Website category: phone
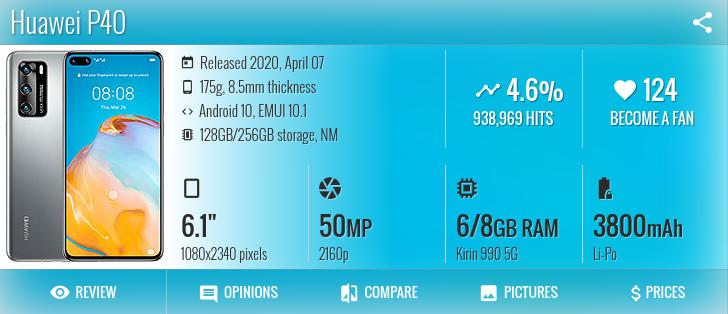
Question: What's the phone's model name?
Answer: Huawei P40

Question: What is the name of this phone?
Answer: Huawei P40

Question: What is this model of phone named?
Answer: Huawei P40

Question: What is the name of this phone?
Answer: Huawei P40

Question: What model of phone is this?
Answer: Huawei P40

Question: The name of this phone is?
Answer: Huawei P40

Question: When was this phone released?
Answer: Released 2020, April 07

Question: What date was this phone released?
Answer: Released 2020, April 07

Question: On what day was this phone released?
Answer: Released 2020, April 07

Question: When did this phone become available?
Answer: Released 2020, April 07

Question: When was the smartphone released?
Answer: Released 2020, April 07

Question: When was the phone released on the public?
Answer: Released 2020, April 07

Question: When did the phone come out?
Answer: Released 2020, April 07

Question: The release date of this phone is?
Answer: Released 2020, April 07

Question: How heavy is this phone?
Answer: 175g

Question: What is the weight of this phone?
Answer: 175g

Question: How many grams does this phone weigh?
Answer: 175g

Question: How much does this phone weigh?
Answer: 175g

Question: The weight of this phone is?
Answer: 175g

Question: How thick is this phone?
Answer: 8.5mm thickness

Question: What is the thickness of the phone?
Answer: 8.5mm thickness

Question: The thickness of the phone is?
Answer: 8.5mm thickness

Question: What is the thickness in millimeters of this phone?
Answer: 8.5mm thickness

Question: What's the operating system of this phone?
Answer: Android 10, EMUI 10.1

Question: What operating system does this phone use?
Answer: Android 10, EMUI 10.1

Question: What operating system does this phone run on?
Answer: Android 10, EMUI 10.1

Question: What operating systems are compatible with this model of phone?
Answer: Android 10, EMUI 10.1

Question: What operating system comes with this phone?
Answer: Android 10, EMUI 10.1

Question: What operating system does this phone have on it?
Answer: Android 10, EMUI 10.1

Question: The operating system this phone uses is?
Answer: Android 10, EMUI 10.1

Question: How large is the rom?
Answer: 128GB/256GB storage

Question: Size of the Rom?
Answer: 128GB/256GB storage

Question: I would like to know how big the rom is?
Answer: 128GB/256GB storage

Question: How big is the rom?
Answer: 128GB/256GB storage

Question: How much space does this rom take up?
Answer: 128GB/256GB storage

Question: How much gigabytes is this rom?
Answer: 128GB/256GB storage

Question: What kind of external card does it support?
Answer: NM

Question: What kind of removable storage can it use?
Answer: NM

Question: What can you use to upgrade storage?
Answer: NM

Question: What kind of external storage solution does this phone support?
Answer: NM

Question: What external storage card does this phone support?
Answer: NM

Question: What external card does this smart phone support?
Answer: NM

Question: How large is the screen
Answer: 6.1"

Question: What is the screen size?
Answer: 6.1"

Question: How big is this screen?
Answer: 6.1"

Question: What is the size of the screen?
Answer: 6.1"

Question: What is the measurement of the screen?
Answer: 6.1"

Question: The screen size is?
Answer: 6.1"

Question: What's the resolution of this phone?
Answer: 1080x2340 pixels

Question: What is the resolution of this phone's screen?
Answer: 1080x2340 pixels

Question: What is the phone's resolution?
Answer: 1080x2340 pixels

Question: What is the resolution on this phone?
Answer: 1080x2340 pixels

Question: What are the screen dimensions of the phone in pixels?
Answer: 1080x2340 pixels

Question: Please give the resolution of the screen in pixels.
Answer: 1080x2340 pixels

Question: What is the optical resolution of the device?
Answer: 1080x2340 pixels

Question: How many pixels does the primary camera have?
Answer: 50 MP

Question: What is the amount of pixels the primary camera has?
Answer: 50 MP

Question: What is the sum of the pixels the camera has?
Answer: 50 MP

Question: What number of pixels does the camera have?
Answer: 50 MP

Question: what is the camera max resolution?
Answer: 50 MP

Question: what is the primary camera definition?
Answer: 50 MP

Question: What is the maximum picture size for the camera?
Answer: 50 MP

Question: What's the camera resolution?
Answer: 2160p

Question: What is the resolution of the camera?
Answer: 2160p